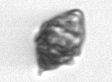
Label: Kryptoperidinium_triquetrum